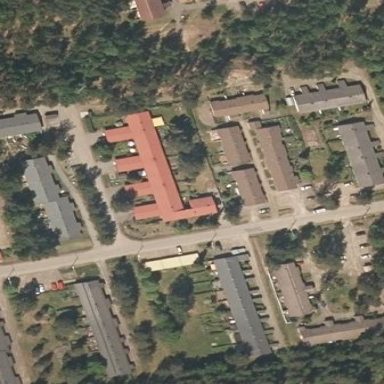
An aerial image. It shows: Terrace building.